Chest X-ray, AP view. Patient: 35 years old, sex M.
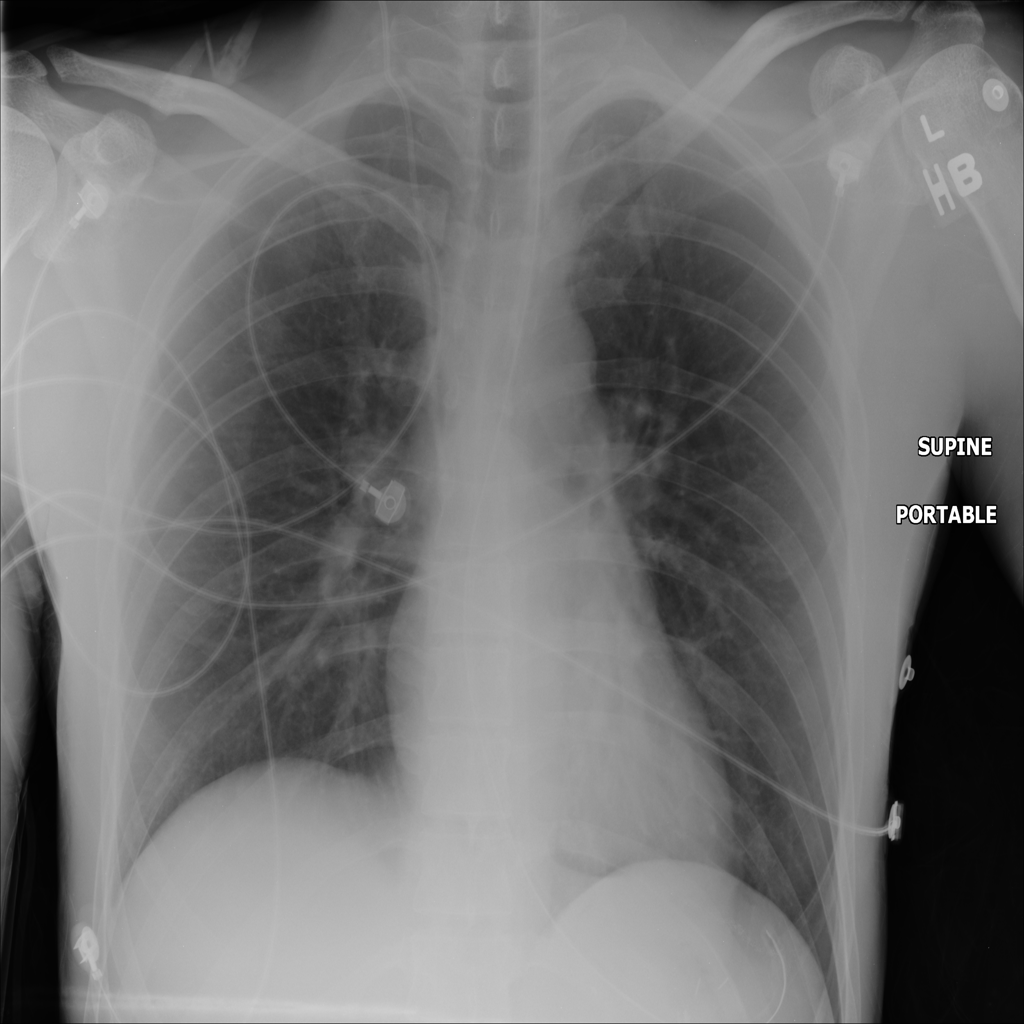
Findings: Pneumothorax